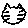
Label: cat